Question: I have a problem. I want to load and show data entries ('xml') in a folder into a table. The form looks like this:

I have got a number of 'xml' files in a folder:
'''
QString path = QCoreApplication::applicationDirPath()+"/data/";
'''
a sample 'xml' (entry_1) looks like this:
'''
<!DOCTYPE dataentry>
<subject_details>
<Name>Pete</Name>
<Surname>Batty</Surname>
<Patient_ID>GH34TRM</Patient_ID>
<Date>06/11/2019 16:00</Date>
</subject_details>
'''
If I have a number of entries, entry 2, entry 3, entry 4 etc.
How do I parse contents from each entry and display in a Table?
Thanks in advance
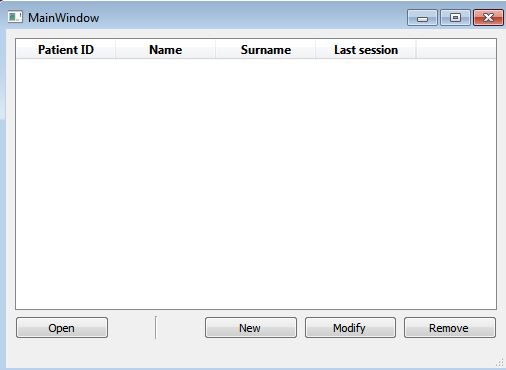
Answer: 1. Create a QDirIterator to iterate through all the files in a directory. You can add a filter so it only will look for files in the format of entry_number.xml.
2. Use a QXmlStreamReader to iterate thorough all the elements of the XML file. Since you know the format of the XML file, you can just look for your specific elements.
3. Add a new entry to your table. in this instance I used a QTableWidget since it was not clear if you were using that or a QTableView (next time please include some of the code you already have).
4. Format your table as necessary.
<URL>
'''
#ifndef MAINWINDOW_H
#define MAINWINDOW_H
#include <QMainWindow>
#include <QDebug>
#include <QFile>
#include <QDirIterator>
#include <QXmlStreamReader>
#include <QMessageBox>
QT_BEGIN_NAMESPACE
namespace Ui { class MainWindow; }
QT_END_NAMESPACE
class MainWindow : public QMainWindow
{
Q_OBJECT
public:
MainWindow(QWidget *parent = nullptr);
~MainWindow();
private:
Ui::MainWindow *ui;
void parseDataEntry(const QString dataPath);
};
#endif // MAINWINDOW_H
'''
'''
#include "MainWindow.h"
#include "ui_MainWindow.h"
MainWindow::MainWindow(QWidget *parent)
: QMainWindow(parent)
, ui(new Ui::MainWindow)
{
ui->setupUi(this);
// Setup table
ui->tableWidget->setColumnCount(4);
ui->tableWidget->setHorizontalHeaderLabels(QStringList{"Patient ID","Name", "Surname", "LastSession"});
ui->tableWidget->horizontalHeader()->setSectionResizeMode(QHeaderView::Stretch);
// Our data path
QString path = QCoreApplication::applicationDirPath()+"/data/";
// Filter only files that fit our naming convention.
QStringList qdiFilter("entry_*.xml");
// Iterate through all found files, parse each file to be added to the table.
QDirIterator qdi( path, qdiFilter, QDir::Files);
while (qdi.hasNext())
{
parseDataEntry(qdi.next());
}
}
void MainWindow::parseDataEntry(const QString dataPath)
{
QString patientID, firstName, surName, lastSession = "";
// Load our XML file.
QFile *xmlFile;
xmlFile = new QFile(dataPath);
if(!xmlFile->open(QIODevice::ReadOnly | QIODevice::Text))
{
QMessageBox::critical(this,
"Error Loading Patient Data File",
QString("Could not load the patient XML data file at:
%0").arg(dataPath),
QMessageBox::Ok);
return;
}
// Create an XML reader.
QXmlStreamReader *xmlReader;
xmlReader = new QXmlStreamReader(xmlFile);
// Parse each element of the XML until we reach the end.
while(!xmlReader->atEnd() && !xmlReader->hasError()) {
// Read next element
QXmlStreamReader::TokenType token = xmlReader->readNext();
// If token is just StartDocument - go to next
if(token == QXmlStreamReader::StartDocument) {
continue;
}
// If token is StartElement - read it
if(token == QXmlStreamReader::StartElement) {
if(xmlReader->name() == "Name") {
firstName = xmlReader->readElementText();
} else if(xmlReader->name() == "Surname") {
surName = xmlReader->readElementText();
}
else if(xmlReader->name() == "Patient_ID") {
patientID = xmlReader->readElementText();
}
else if(xmlReader->name() == "Date") {
lastSession = xmlReader->readElementText();
}
}
}
if(xmlReader->hasError()) {
QMessageBox::critical(this,
"Error Parsing Patient Data File",
QString("Error reading the patient file at:
%0,
Error: %1").arg(dataPath,
xmlReader->errorString()),
QMessageBox::Ok);
return;
}
// close reader and flush file
xmlReader->clear();
xmlFile->close();
// Delete
delete xmlFile;
delete xmlReader;
// Add a new row to the table, with the data we parsed.
ui->tableWidget->insertRow(ui->tableWidget->rowCount());
ui->tableWidget->setItem(ui->tableWidget->rowCount() - 1,
0,
new QTableWidgetItem(patientID));
ui->tableWidget->setItem(ui->tableWidget->rowCount() - 1,
1,
new QTableWidgetItem(firstName));
ui->tableWidget->setItem(ui->tableWidget->rowCount() - 1,
2,
new QTableWidgetItem(surName));
ui->tableWidget->setItem(ui->tableWidget->rowCount() - 1,
3,
new QTableWidgetItem(lastSession));
}
MainWindow::~MainWindow()
{
delete ui;
}
'''